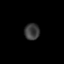
Tissue: prostate
Cell type: T cells
Senescence score: 0.7215
Nuclear area (px): 243
Mean DAPI intensity: 58.473